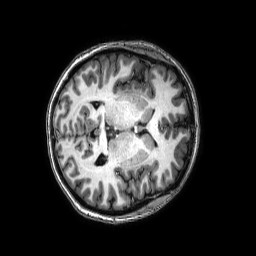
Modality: T1w
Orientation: axial
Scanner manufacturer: philips
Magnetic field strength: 3 T
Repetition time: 0.008 s
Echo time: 0.003566 s